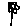
Label: flower